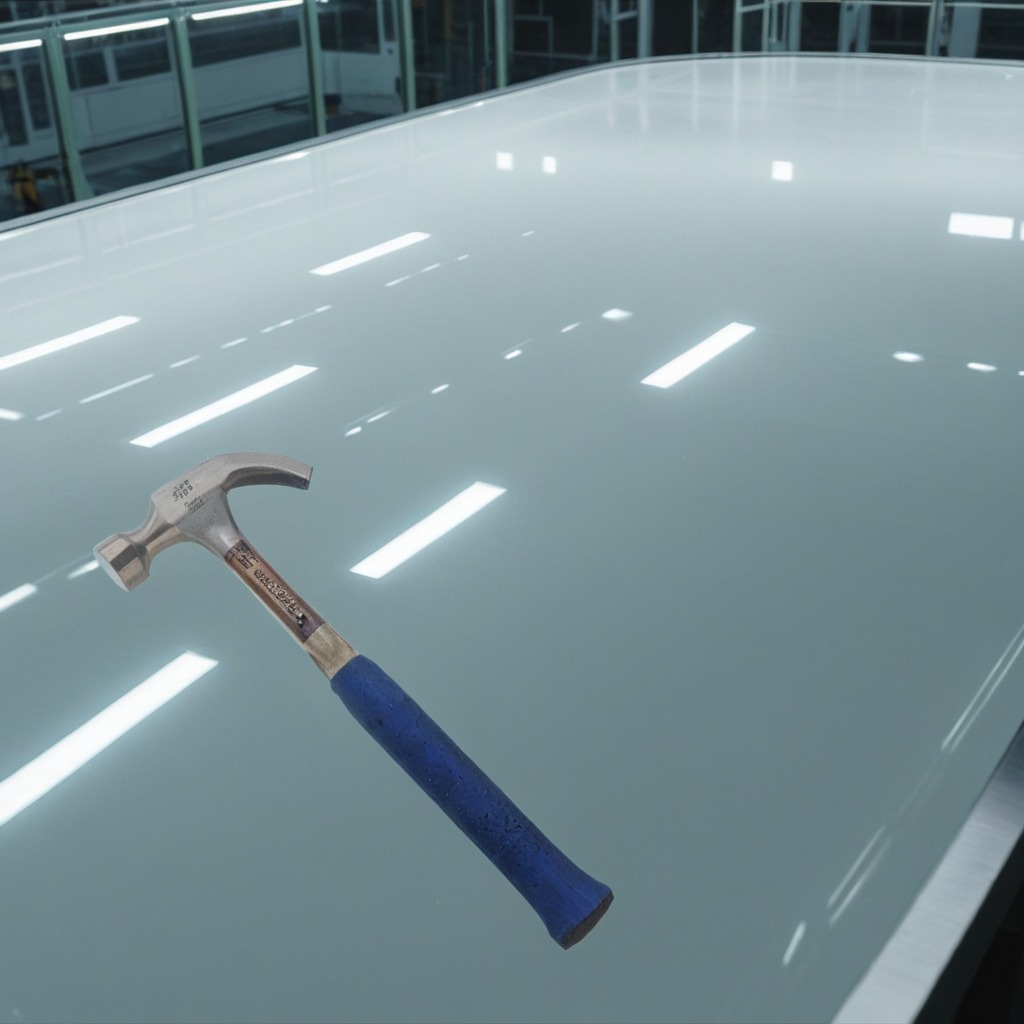
A hammer lies on a table in a ship maintenance bay.